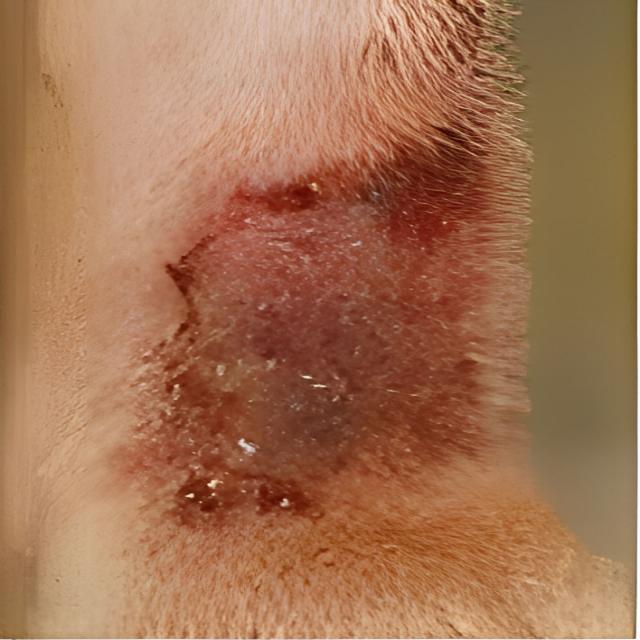
Canine dermatitis — inflammation of the skin presenting with erythema, pruritus, papules, and excoriation. May be allergic, contact, or atopic in origin.